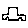
Label: car